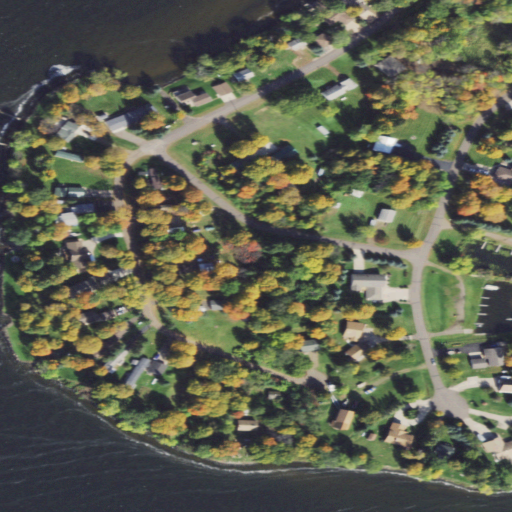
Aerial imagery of cape in Minnesota named Big Point containing open water, open development, low intensity development, woody wetlands, medium intensity development, deciduous forest, pasture, herbaceous wetlands, and mixed forest